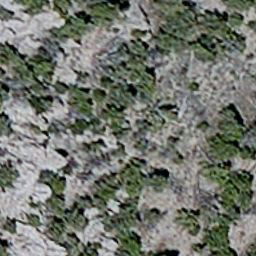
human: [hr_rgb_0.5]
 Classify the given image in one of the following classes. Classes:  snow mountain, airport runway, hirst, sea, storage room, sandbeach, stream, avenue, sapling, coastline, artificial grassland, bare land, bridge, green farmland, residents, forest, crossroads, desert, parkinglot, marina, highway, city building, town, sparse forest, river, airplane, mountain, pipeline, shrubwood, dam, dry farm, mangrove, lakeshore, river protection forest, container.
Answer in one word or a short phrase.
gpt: sparse forest